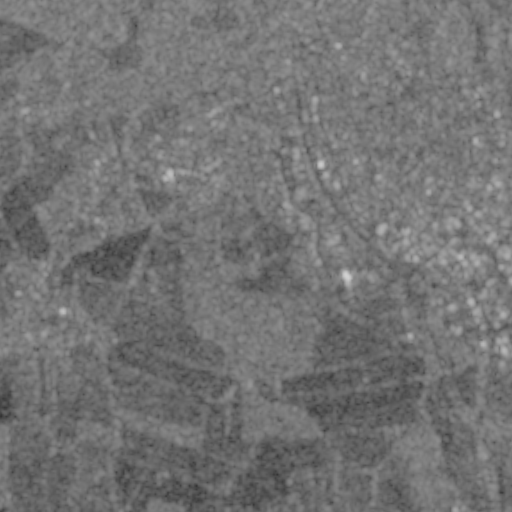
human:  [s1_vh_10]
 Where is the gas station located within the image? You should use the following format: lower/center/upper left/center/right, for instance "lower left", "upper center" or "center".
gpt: The gas station is located in the center of the image.
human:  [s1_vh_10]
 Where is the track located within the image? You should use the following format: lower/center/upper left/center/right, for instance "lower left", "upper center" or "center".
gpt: The track is located in the upper right of the image.
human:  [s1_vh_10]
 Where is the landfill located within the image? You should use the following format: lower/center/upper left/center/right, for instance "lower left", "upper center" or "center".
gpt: There is no landfill in the image.

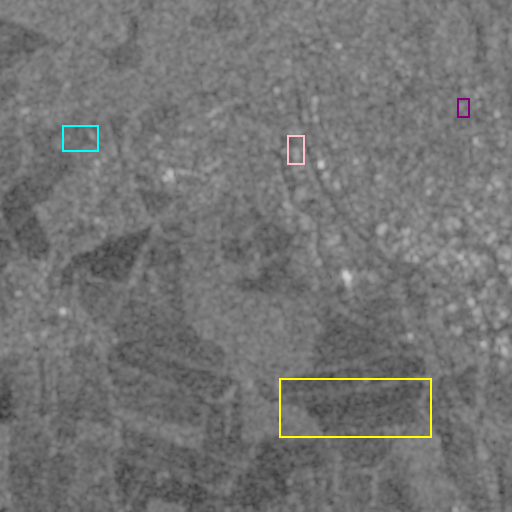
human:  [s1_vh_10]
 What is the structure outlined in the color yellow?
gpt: The structure outlined in yellow is a crop field.
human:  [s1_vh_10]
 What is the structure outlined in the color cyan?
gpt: The structure outlined in cyan is a park.
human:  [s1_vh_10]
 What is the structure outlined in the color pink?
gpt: The structure outlined in pink is a parking lot.
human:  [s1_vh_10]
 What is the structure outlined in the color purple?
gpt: The structure outlined in purple is a power substation.
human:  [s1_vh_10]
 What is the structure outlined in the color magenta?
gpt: There is no magenta outline.